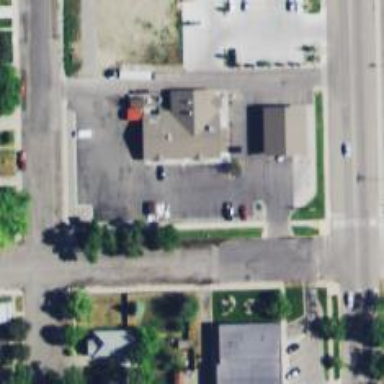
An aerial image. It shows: Convenience shop.